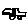
Label: car